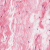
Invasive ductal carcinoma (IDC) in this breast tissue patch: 0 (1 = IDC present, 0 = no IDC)